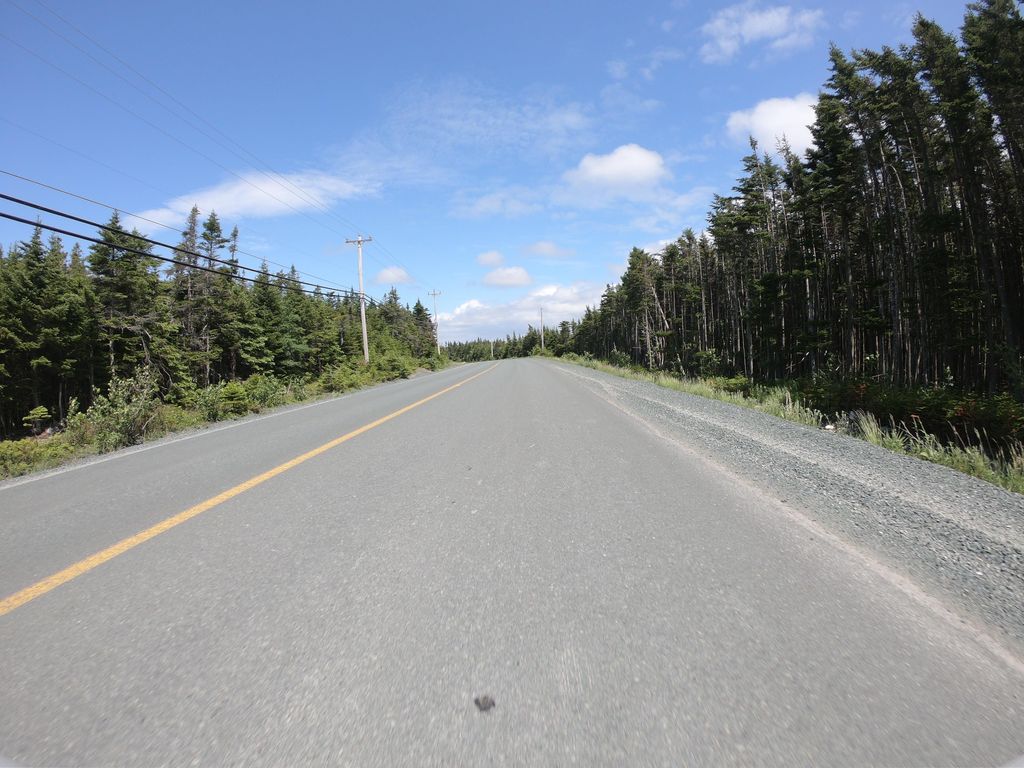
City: st_johns